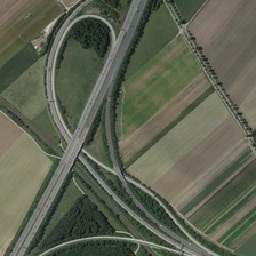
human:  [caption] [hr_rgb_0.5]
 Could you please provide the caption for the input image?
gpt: There is a viaduct here. There is a ring between some trees and it is located in the striped farmland.

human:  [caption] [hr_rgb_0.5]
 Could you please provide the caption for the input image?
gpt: This is a bridge with a loop between some trees in the strip farmland.

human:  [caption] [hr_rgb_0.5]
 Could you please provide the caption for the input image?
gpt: Here is a viaduct with a loop between some trees in the striped farmland.

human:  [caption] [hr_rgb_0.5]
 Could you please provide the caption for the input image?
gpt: this is a long straight highway road overpasses a curved road separating this farmland .

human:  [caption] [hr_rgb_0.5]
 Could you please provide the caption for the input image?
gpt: Here is a viaduct, a loop between some trees in striped farmland.